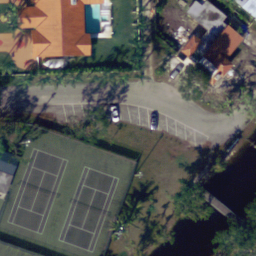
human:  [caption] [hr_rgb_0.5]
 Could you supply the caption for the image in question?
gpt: Two tennis courts are surrounded by some plants .

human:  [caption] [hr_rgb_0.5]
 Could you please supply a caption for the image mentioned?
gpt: Two tennis courts arranged neatly with a road beside .

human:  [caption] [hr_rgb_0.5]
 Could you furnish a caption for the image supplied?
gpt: There are two tennis courts arranged neatly with a road and some houses beside .

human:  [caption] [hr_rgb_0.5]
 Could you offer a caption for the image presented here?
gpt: There are two tennis courts surrounded by some plants .

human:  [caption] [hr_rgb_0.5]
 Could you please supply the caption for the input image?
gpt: There are two tennis courts arranged neatly with a road and some houses beside .